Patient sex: F
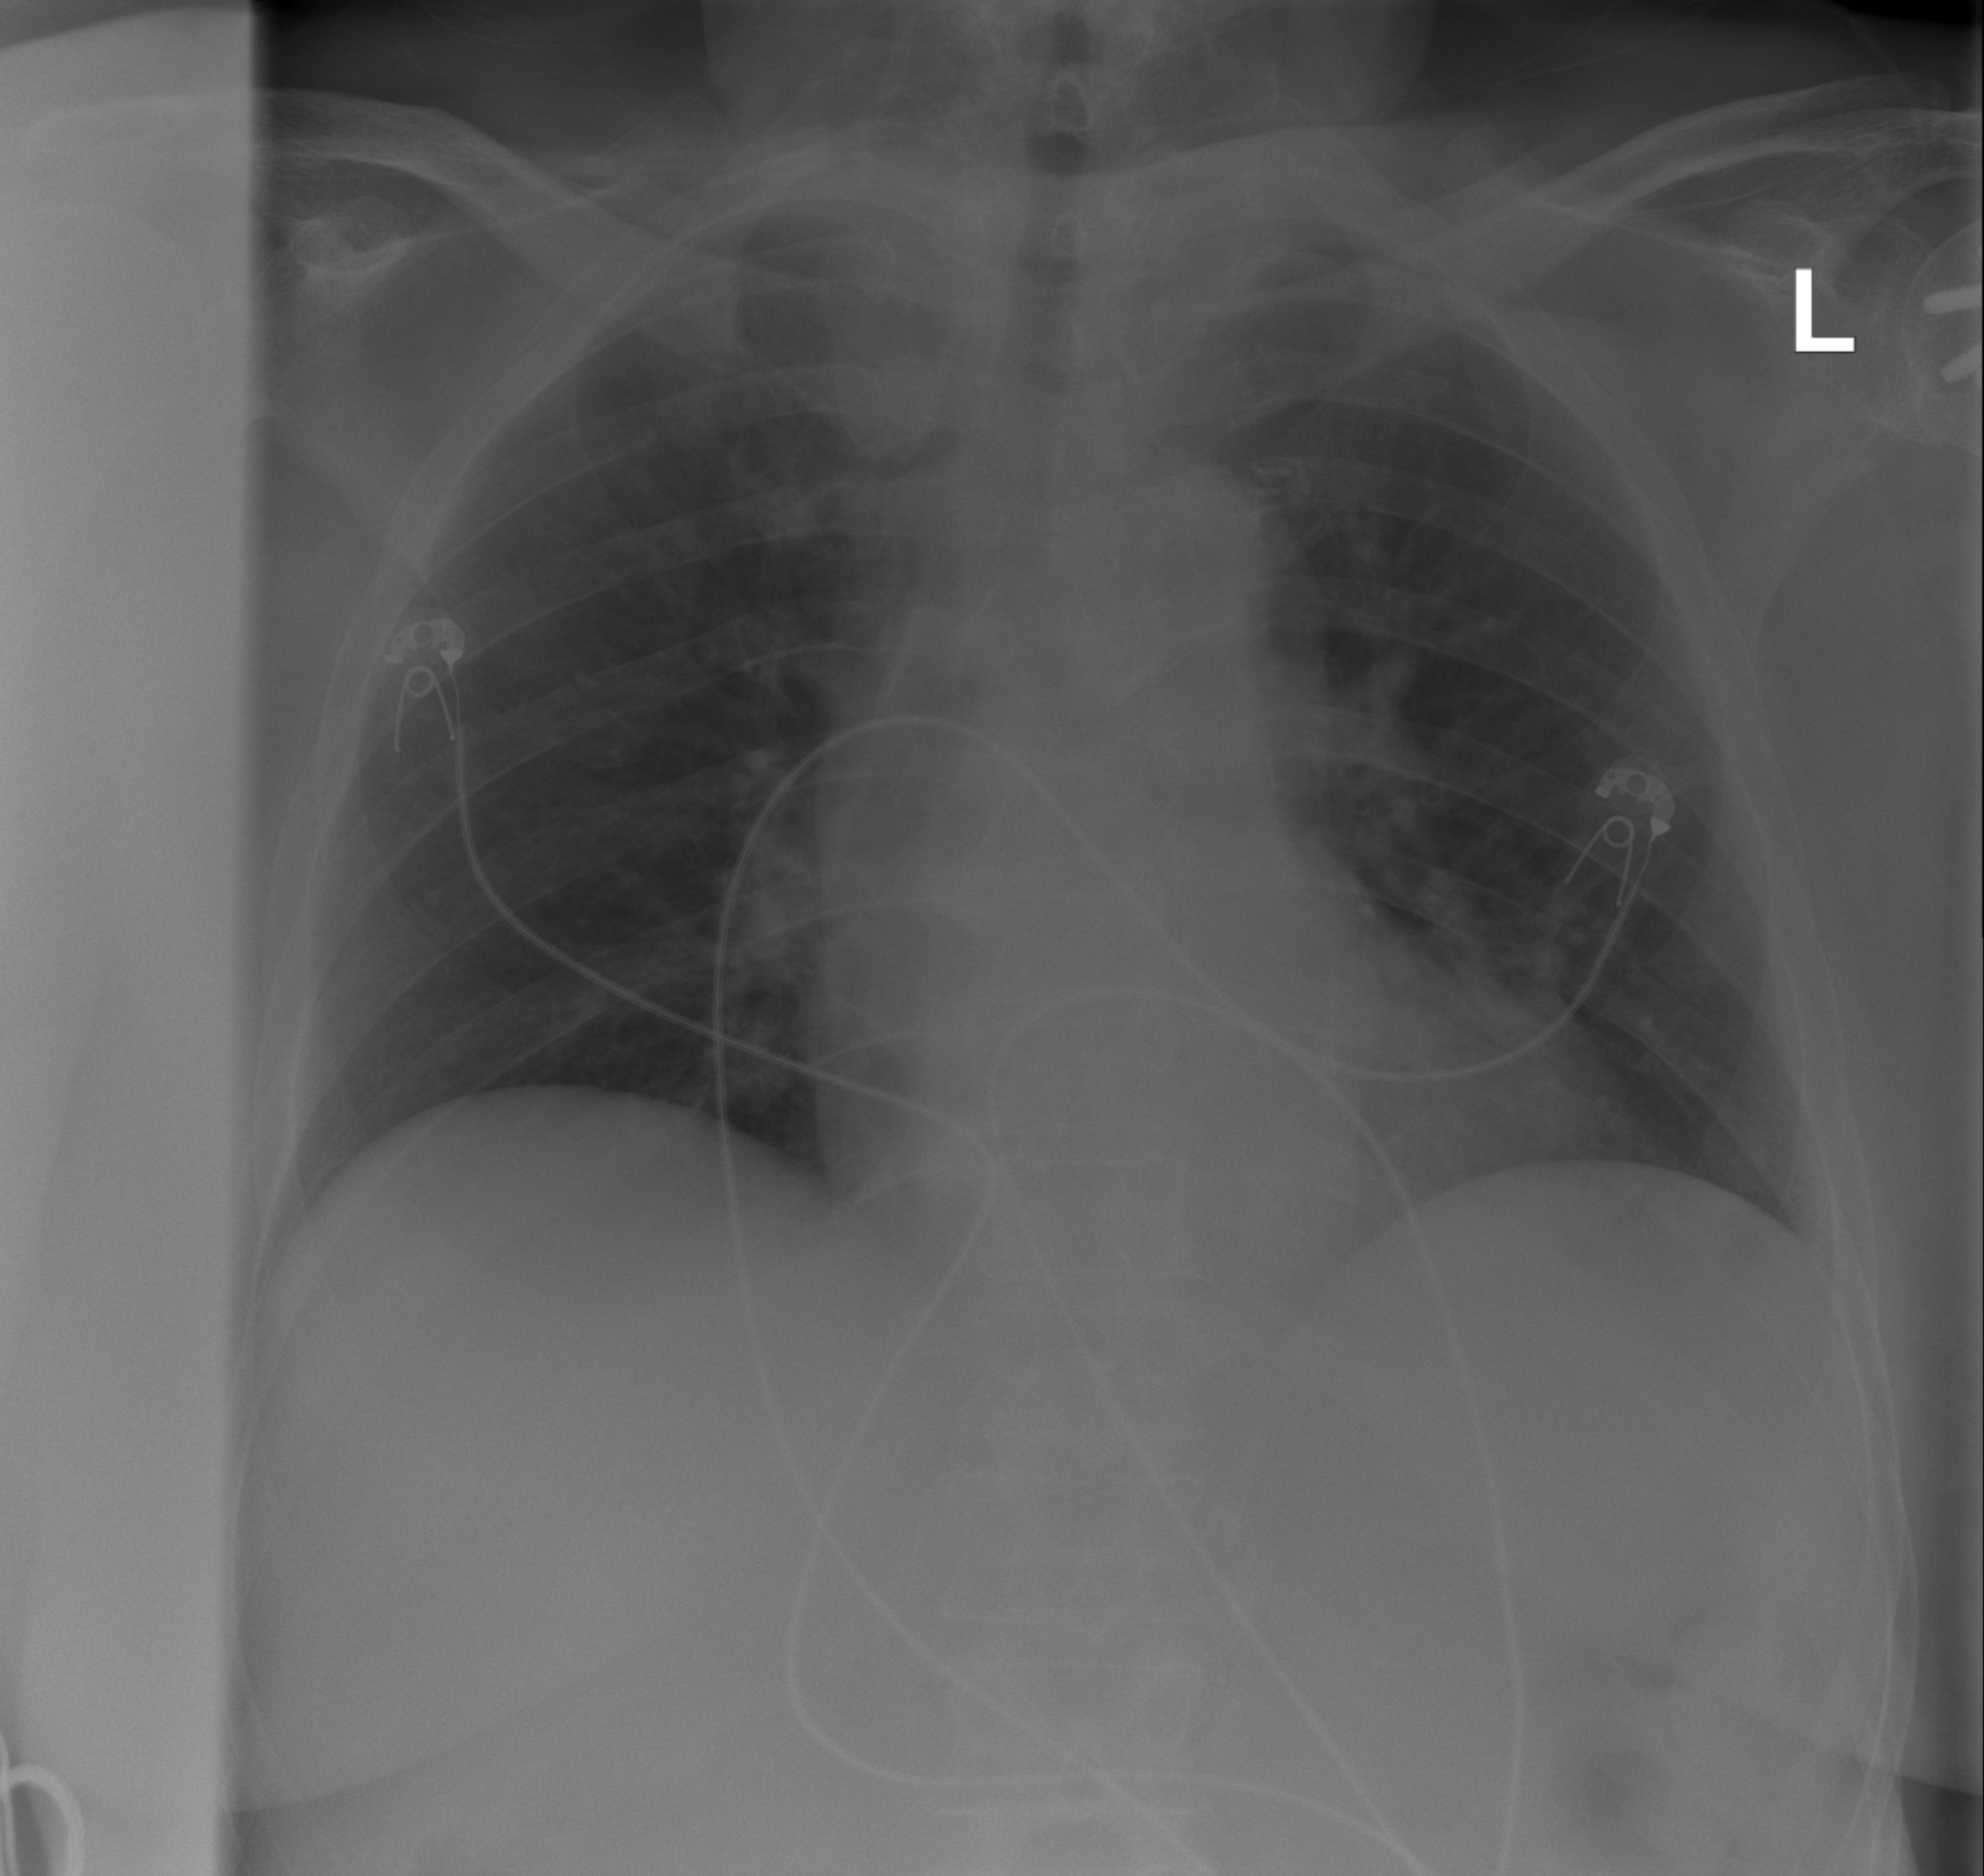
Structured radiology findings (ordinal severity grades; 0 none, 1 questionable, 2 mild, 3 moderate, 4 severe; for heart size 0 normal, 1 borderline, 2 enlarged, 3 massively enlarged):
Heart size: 0
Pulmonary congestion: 0
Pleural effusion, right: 0
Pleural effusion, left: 0
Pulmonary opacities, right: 0
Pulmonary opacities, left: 0
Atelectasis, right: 2
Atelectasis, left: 2